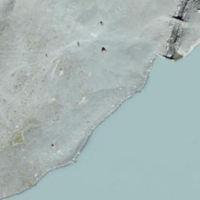
EUNIS habitat code: 48
Species observed at this site:
Achillea erba-rotta